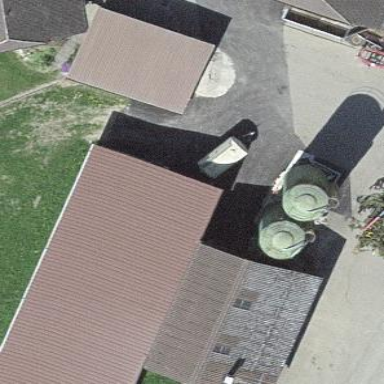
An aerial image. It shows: Rural barn.